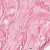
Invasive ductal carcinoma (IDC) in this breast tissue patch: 0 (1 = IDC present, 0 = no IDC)